Question: could you show me some algorithm or example code to display like that picture with or with out animation
thanks for all advise

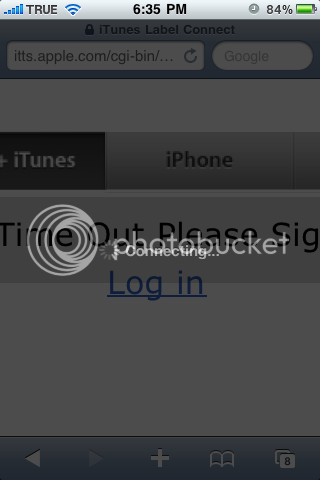
Answer: Add a semi-transparent view (regular view with black background with opacity = 80) that will cover the entire screen (in IB or in code), add a UIActivityIndicator and a label to the semi-transparent view, set it hidden.
If you use the IB then you should also create IBOutlets for the semi-transparent view (loadingView) and for the activity indicator (loadingAnimationIndicator)...
Use the next methods to show / hide the "loading view":
'''
- (void)showLoading {
[loadingAnimationIndicator startAnimating];
loadingView.hidden = NO;
}
- (void)hideLoading {
loadingView.hidden = YES;
[loadingAnimationIndicator stopAnimating];
}
'''